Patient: sex M, age 68
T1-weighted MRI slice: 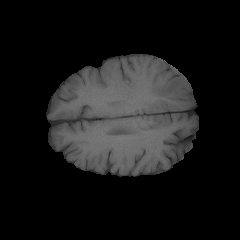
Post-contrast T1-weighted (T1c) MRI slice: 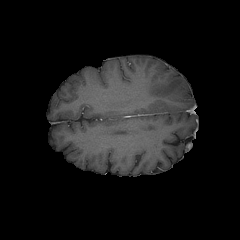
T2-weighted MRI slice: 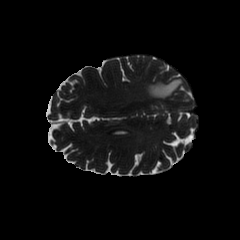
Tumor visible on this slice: yes
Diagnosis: Glioblastoma, IDH-wildtype
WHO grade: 4